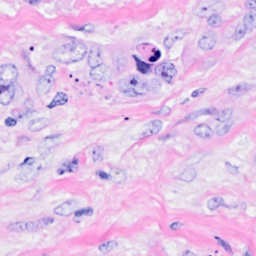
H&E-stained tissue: Breast